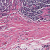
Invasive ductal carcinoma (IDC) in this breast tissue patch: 1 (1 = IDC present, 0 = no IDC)